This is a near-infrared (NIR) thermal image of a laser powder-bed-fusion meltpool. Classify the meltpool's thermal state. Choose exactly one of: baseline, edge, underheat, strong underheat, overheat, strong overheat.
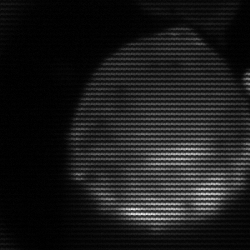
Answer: edge